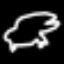
Label: frog